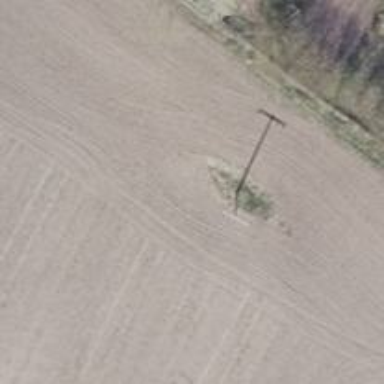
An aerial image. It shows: Power pole.